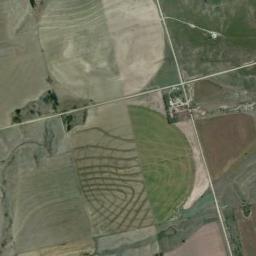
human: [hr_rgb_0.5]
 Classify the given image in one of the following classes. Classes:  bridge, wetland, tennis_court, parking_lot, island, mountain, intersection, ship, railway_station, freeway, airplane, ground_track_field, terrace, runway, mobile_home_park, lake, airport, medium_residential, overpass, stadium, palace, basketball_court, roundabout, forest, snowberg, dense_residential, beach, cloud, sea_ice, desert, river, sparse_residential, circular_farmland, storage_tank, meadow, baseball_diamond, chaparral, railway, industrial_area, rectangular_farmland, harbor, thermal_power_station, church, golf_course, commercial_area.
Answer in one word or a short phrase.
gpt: circular_farmland